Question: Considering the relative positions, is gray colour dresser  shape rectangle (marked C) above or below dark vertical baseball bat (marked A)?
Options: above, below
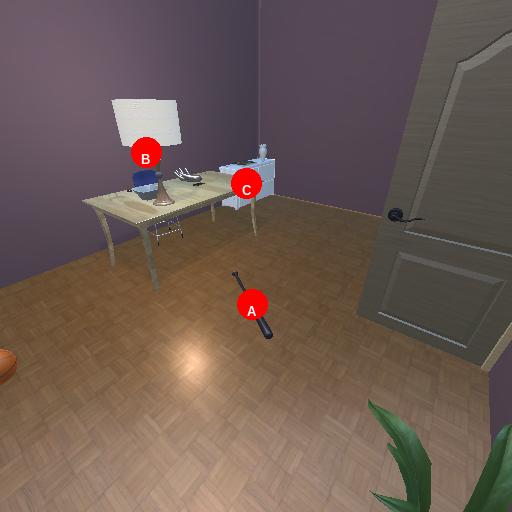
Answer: above